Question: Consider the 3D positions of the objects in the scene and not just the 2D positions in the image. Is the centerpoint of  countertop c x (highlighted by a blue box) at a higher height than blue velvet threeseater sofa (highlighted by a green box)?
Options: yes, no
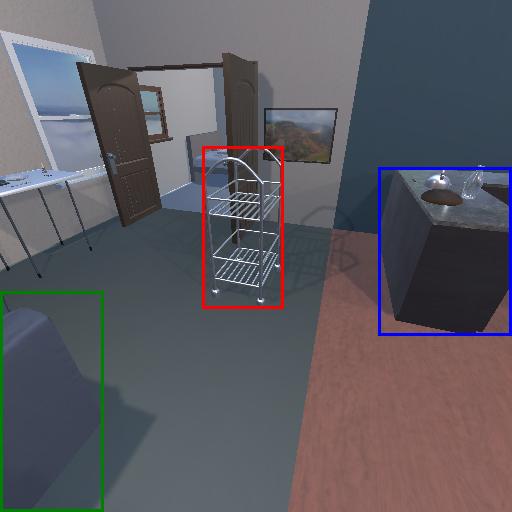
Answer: yes